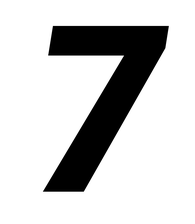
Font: Roboto-Italic_Black_Italic